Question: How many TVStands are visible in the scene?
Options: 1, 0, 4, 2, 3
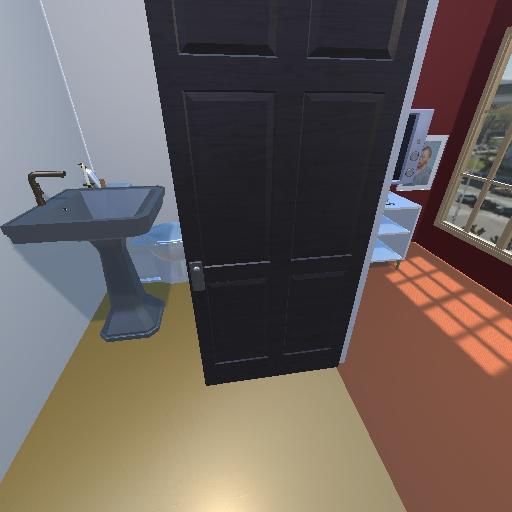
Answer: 1